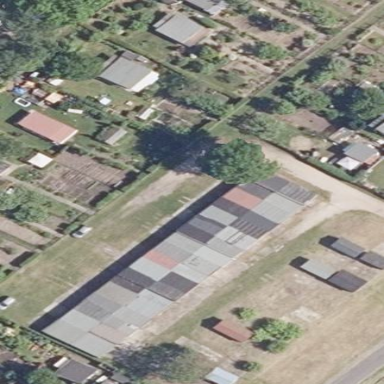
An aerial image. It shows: Area designated for garages.